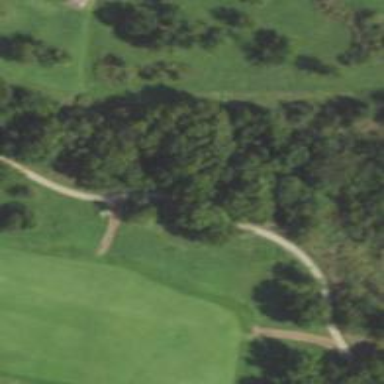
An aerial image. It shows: Pathway for golfing.